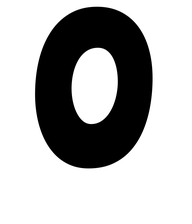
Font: Gluten_SemiBold